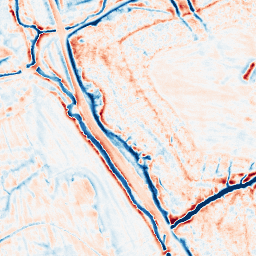
Category: edge_preserving
Decomposition family: bilateral
Decomposition parameters: d: 15
sigma_color: 25
sigma_space: 150
Upsampling method: quadratic
Upsampling parameters: scale: 4
Upsampling scale: 4